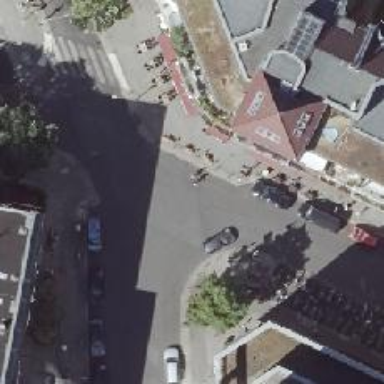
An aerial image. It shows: Unmarked crossing with kerb extensions on both sides of the road.